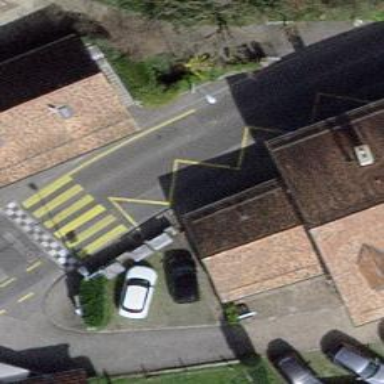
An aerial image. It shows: Public transport stop position.